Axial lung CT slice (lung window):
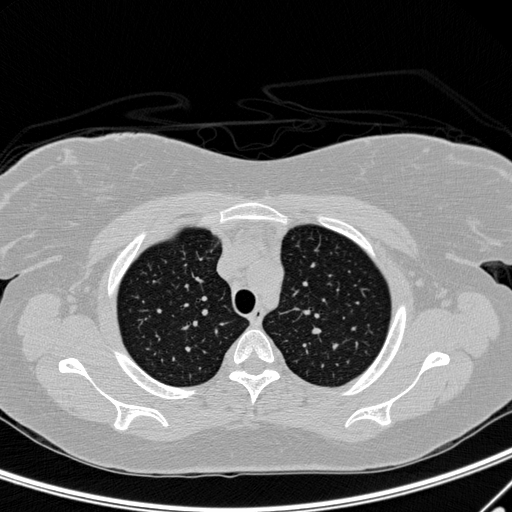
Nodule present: no